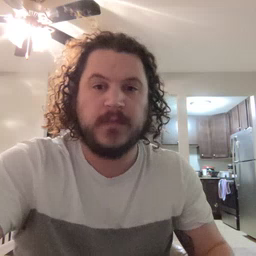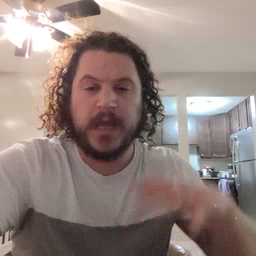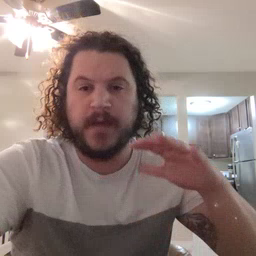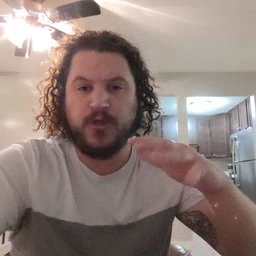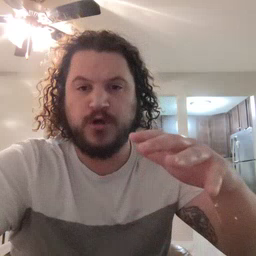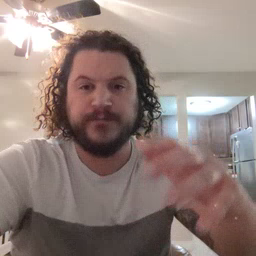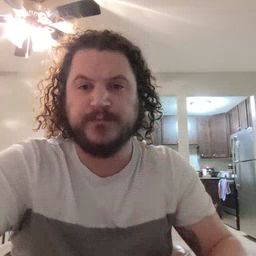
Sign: helicopter